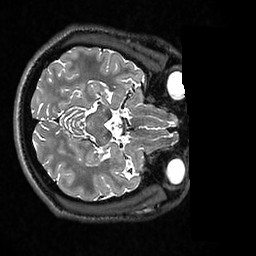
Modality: T2w
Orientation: axial
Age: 29
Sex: male
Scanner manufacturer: ge
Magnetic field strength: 3 T
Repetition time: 3.202 s
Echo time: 0.0671 s